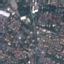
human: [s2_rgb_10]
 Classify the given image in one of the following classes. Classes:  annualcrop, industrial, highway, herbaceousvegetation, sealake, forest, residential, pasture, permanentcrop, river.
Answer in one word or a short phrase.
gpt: Residential